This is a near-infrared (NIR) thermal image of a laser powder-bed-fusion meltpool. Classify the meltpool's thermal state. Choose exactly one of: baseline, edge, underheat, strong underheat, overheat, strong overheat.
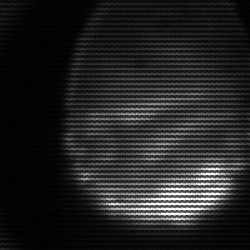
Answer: edge